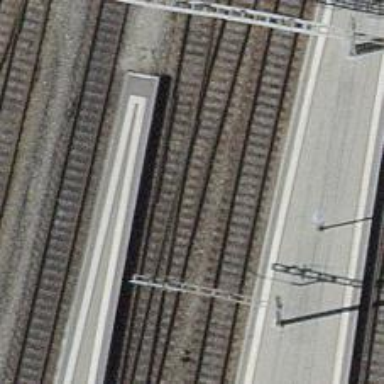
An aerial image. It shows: Single railway track with electrification through contact line.